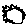
Label: sun